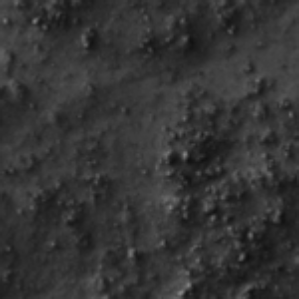
Label: frost